Question: I want to test the Big-O performance of the test1(n) function below so I'm trying to use timeit to see the performance. However, the code right now doesn't produce anything...
I think the issue is in the t1 = timeit.Timer line with the argument not passing into the test1(n) function. I don't know how to fix it. Any help? Thanks!
'''
def test1(n):
for i in range(n):
for j in range(n):
k = 2 + 2
if __name__ == '__main__':
import timeit
for i in range(<PHONE>, 100000001, <PHONE>):
t1 = timeit.Timer("test1(i)", setup="from __main__ import test1")
x = list(range(i))
tm = t1.timeit(number=1000)
print x
print("%15.5f" % tm)
'''
Edit:
So the result is it's quadratic
O(n^2)?
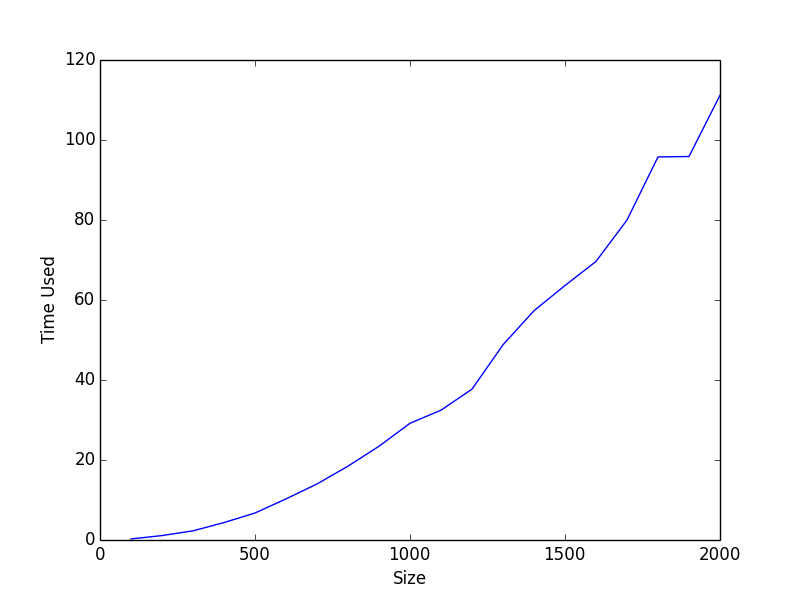
Answer: You need to import 'i' as well:
'''
t1 = timeit.Timer("test1(i)", setup="from __main__ import test1, i")
'''
Every name used in the statements being tested must be imported explicitly. The name 'x' (bound to the range for 'i') is not touched upon by the timed code and printing it won't make any difference here.